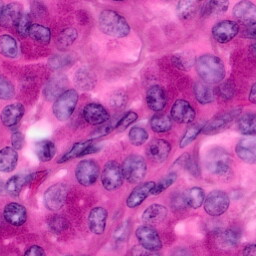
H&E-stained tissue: Pancreatic